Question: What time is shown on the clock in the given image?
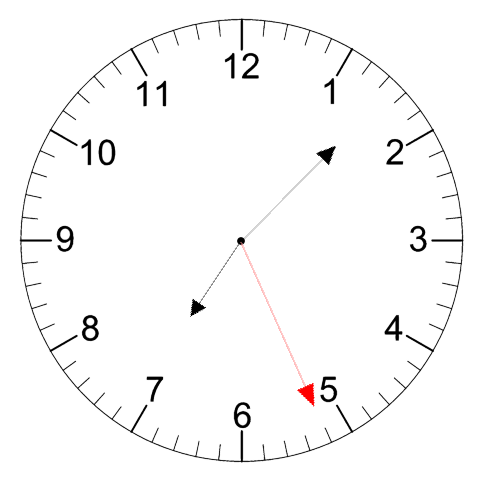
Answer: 07:07:26